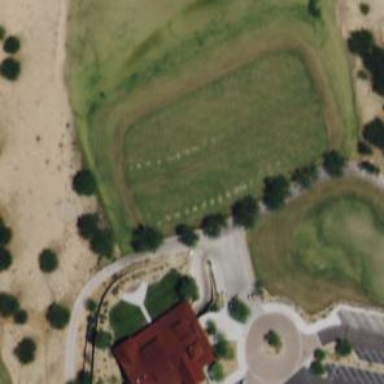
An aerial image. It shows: Golf tee area with grass surface.